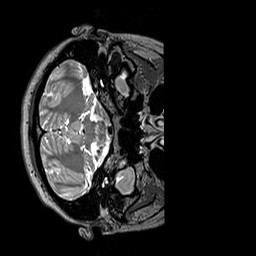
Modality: T2w
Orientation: axial
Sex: female
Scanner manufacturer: siemens
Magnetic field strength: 3 T
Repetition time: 3.2 s
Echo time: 0.409 s